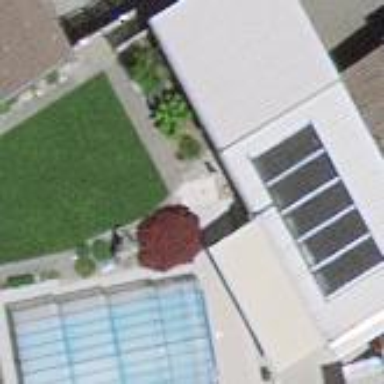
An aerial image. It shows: View of roof of building.